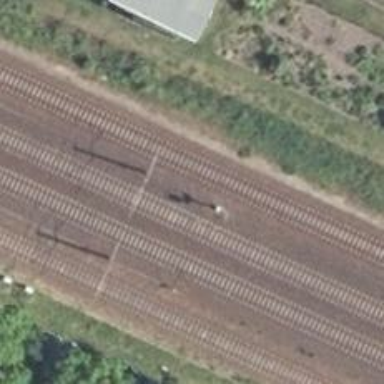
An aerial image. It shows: Milestone along the railway track with catenary mast.